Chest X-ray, PA view. Patient: 50 years old, sex M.
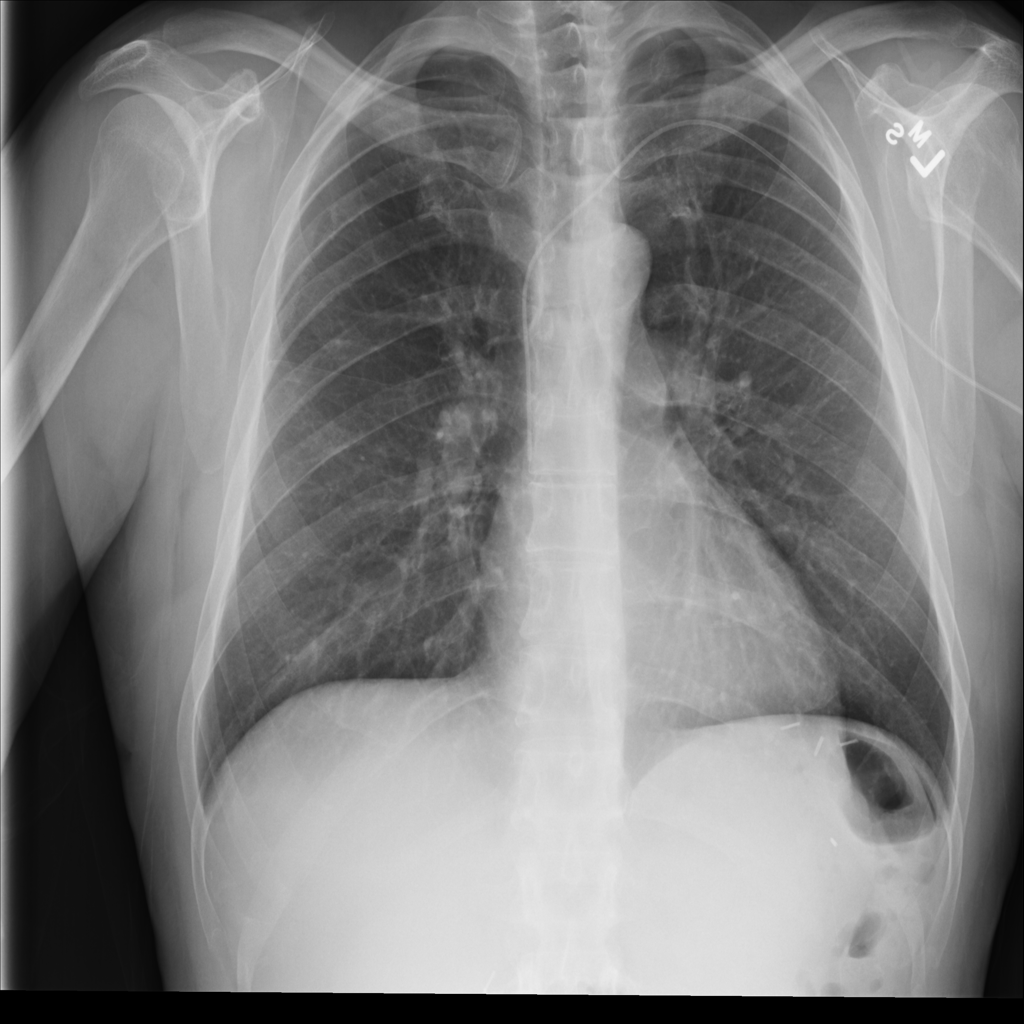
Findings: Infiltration